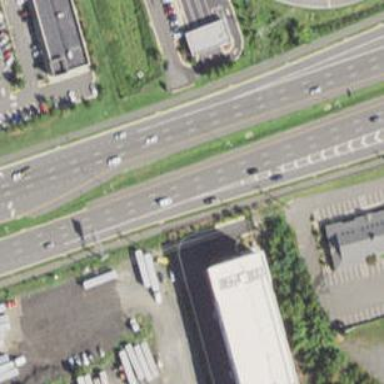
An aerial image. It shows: Motorway junction.